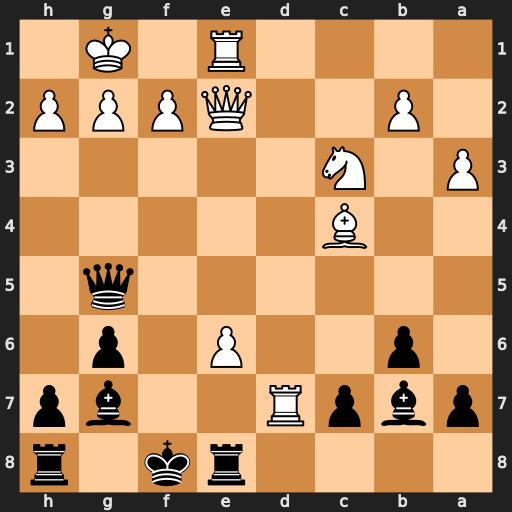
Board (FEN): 4rk1r/pbpR2bp/1p2P1p1/6q1/2B5/P1N5/1P2QPPP/4R1K1
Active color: b
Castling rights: -
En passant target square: -
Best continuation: Qxg2#